Field crop: maize
Growth stage: 2
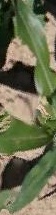
Species: maize